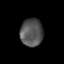
Tissue: skin
Cell type: Epithelial cells
Senescence score: 0.2507
Nuclear area (px): 615
Mean DAPI intensity: 83.92